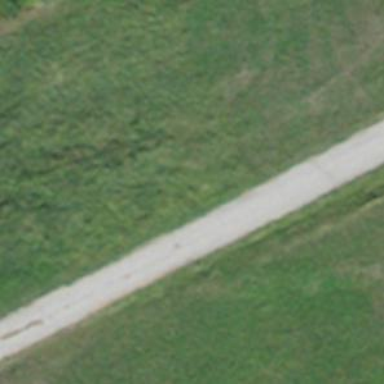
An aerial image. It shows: Unclassified road with asphalt surface and grade1 tracktype.